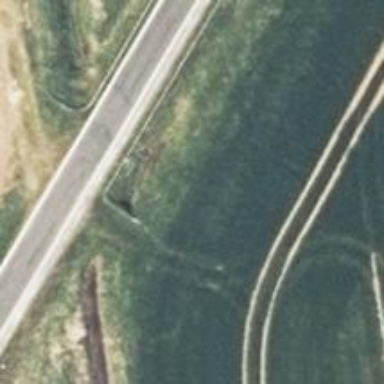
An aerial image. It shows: Service road with grass surface.